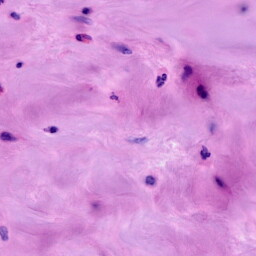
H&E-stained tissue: Breast